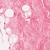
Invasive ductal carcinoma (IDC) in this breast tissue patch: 0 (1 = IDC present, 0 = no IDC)